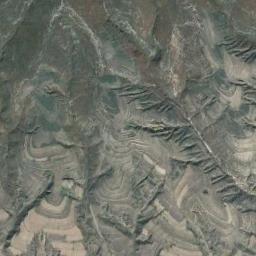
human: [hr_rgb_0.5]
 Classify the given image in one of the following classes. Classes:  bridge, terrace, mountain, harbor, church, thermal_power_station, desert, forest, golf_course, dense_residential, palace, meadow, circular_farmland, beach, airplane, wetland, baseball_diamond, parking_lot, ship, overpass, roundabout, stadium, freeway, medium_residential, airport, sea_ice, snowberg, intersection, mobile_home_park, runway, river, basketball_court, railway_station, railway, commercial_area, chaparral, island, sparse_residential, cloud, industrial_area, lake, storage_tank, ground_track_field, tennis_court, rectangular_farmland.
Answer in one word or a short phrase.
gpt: mountain